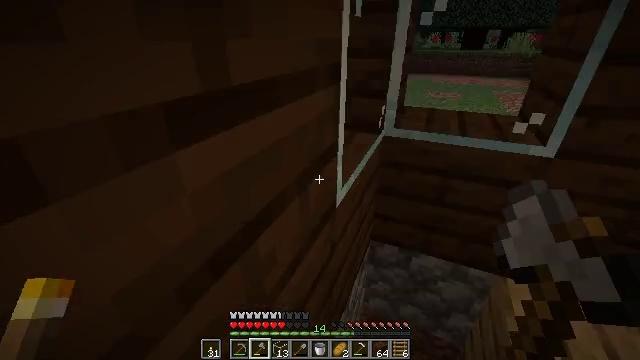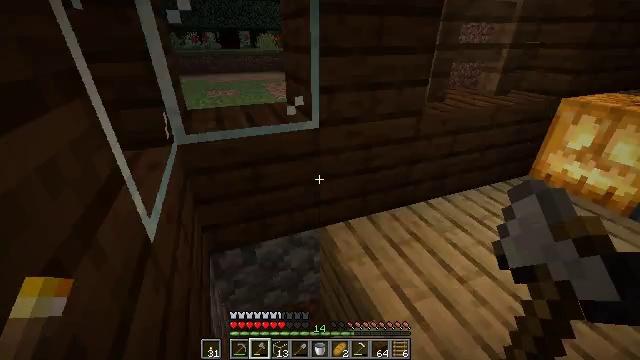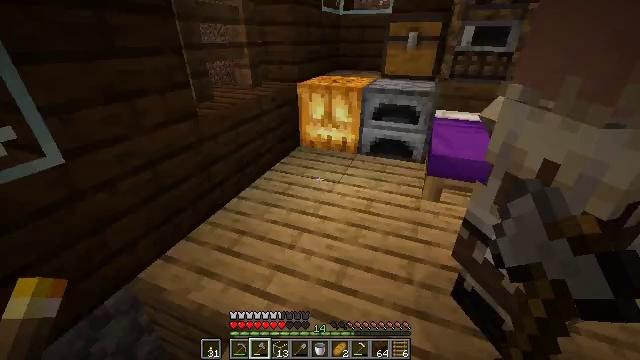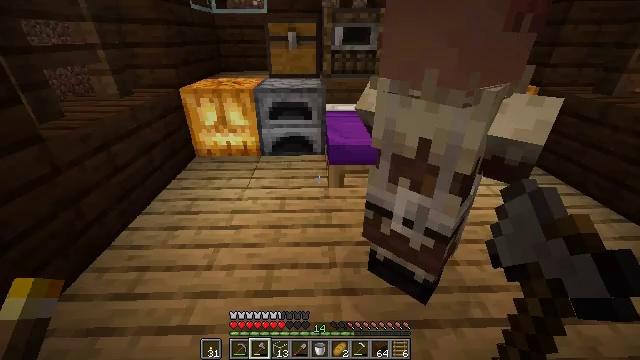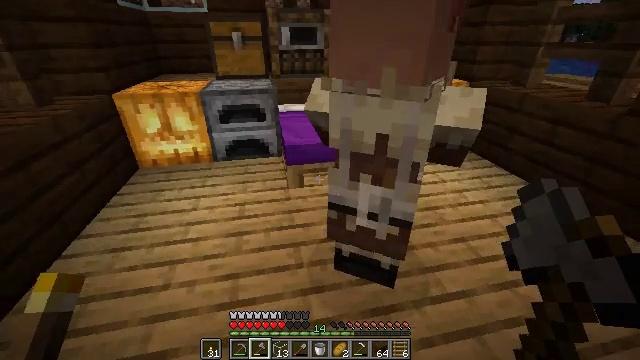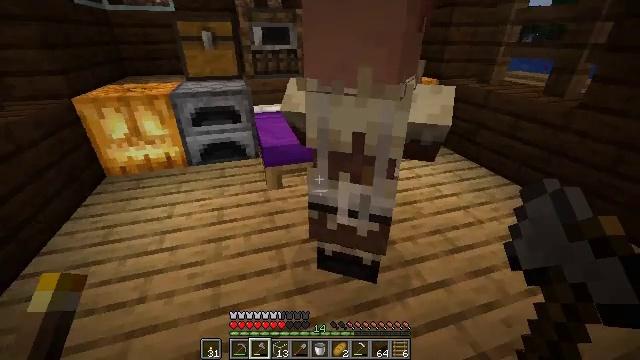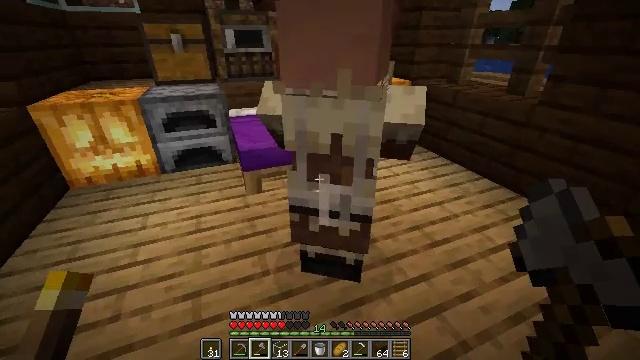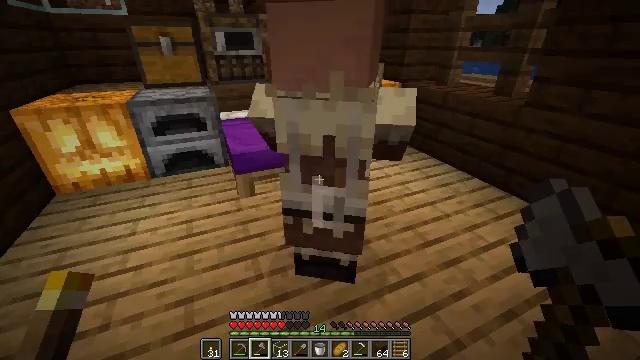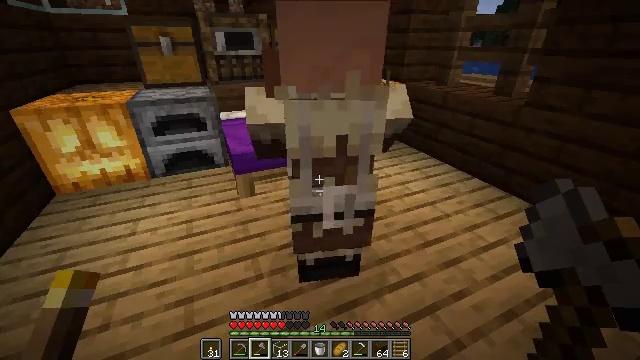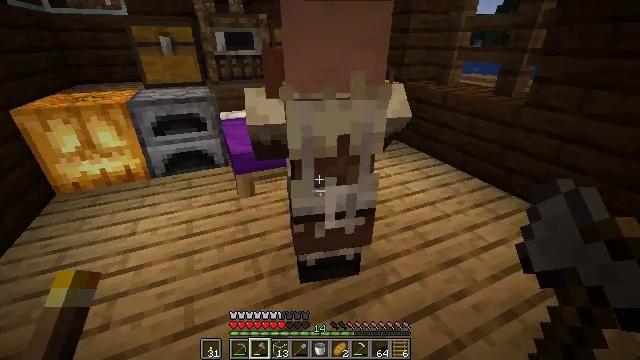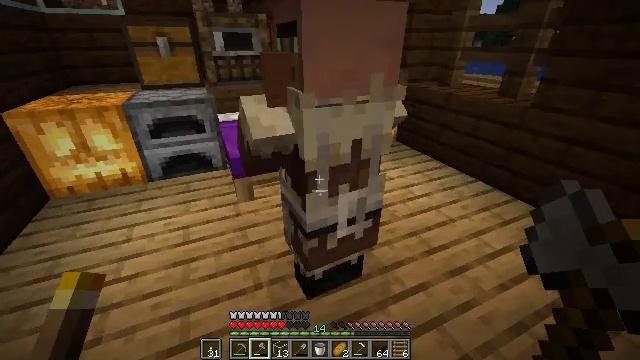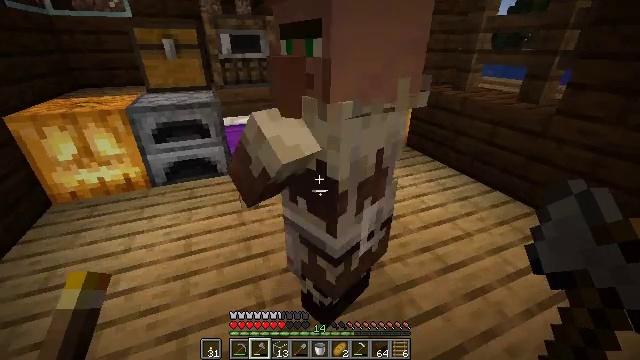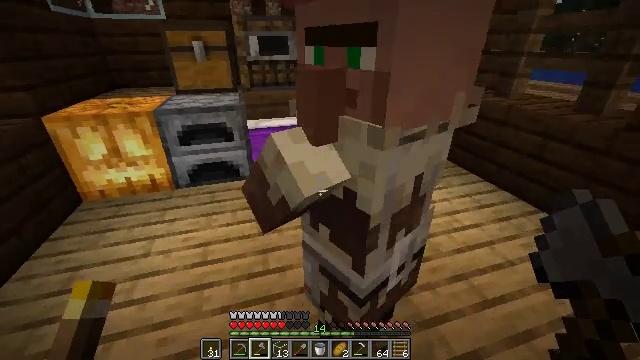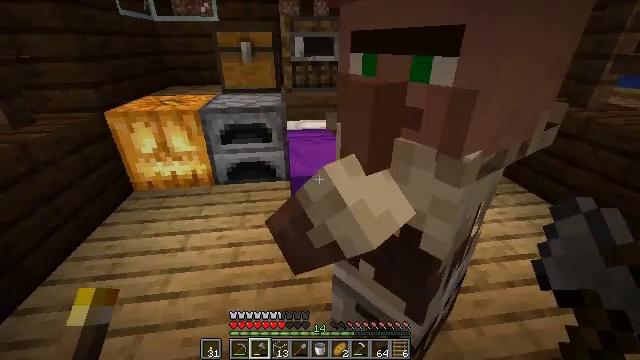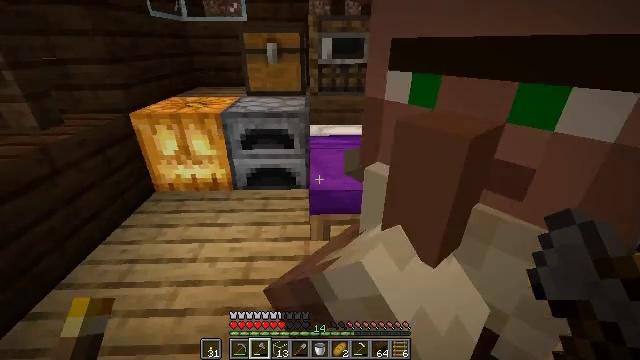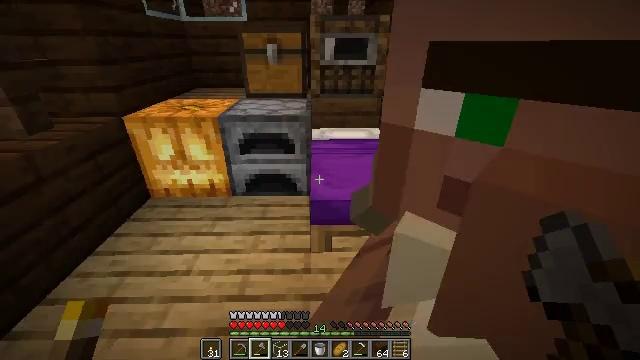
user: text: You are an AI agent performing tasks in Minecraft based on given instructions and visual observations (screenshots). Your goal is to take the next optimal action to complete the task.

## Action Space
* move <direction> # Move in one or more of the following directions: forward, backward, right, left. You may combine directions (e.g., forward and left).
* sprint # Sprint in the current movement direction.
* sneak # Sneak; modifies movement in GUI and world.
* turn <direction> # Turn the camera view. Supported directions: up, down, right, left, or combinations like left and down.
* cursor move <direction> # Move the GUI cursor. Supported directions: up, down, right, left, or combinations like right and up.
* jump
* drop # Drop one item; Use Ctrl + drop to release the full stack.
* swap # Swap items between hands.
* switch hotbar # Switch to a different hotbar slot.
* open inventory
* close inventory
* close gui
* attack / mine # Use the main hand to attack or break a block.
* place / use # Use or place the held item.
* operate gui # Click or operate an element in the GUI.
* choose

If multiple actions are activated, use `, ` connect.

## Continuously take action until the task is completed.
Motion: motion action
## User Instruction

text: Use cobblestones to craft a cobblestone wall.
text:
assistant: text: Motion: turn right
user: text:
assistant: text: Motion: turn right
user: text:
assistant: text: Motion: turn right
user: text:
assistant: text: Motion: turn right
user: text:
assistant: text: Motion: turn right
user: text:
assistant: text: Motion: turn right
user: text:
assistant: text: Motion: turn right
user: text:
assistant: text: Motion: no_op
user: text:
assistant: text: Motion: no_op
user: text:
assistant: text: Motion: move forward
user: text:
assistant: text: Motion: move forward, turn left
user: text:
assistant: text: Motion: move forward, turn left
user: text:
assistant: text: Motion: move forward, turn left
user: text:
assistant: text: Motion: move forward, turn left
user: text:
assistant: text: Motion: move forward
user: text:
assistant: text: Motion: move forward
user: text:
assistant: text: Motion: move forward and move left
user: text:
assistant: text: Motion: move forward and move left, turn right
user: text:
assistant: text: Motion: move forward and move left, turn right and down
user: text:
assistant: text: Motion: move forward and move left, turn right and down
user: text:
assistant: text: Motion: move forward and move left, turn right and down
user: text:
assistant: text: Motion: move left, turn right and down
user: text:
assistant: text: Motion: turn right and down
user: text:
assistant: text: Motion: turn right
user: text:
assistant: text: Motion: turn right
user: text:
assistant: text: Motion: no_op
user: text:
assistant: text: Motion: use / place
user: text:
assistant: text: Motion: use / place
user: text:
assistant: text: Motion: use / place
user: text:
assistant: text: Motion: use / place